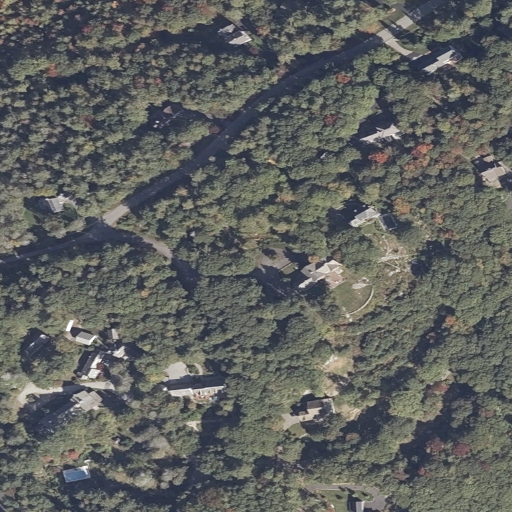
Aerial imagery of mountain in Maine named York Hill containing open development, deciduous forest, low intensity development, mixed forest, woody wetlands, evergreen forest, pasture, medium intensity development, and grassland